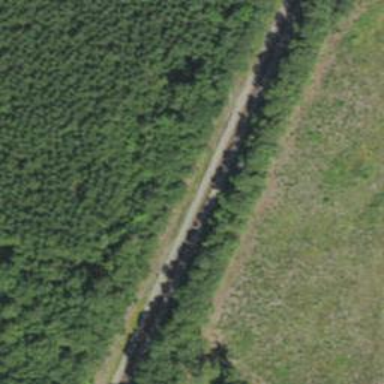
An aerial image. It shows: Railway track.